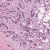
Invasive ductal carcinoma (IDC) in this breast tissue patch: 1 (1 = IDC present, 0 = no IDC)